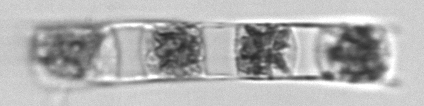
Label: Hemiaulus